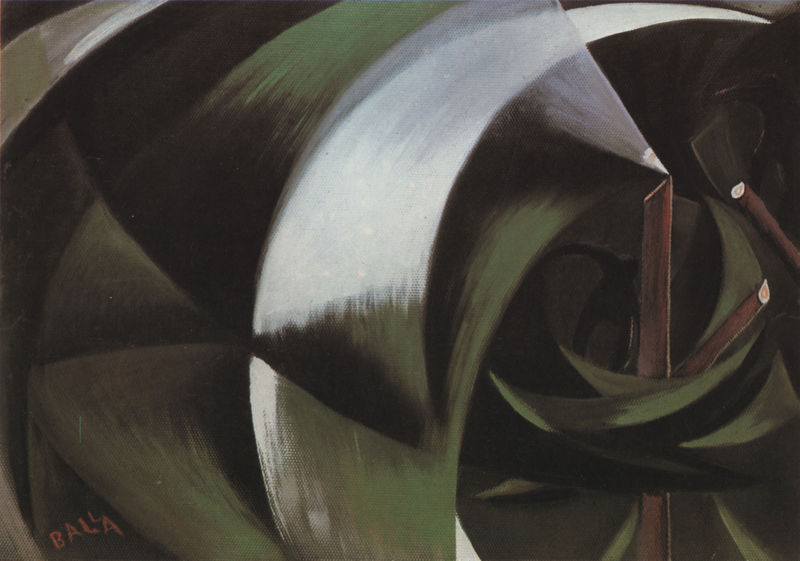
Titel: Taglio del bosco o alberi mutilati - bozzetto
Künstler: Giacomo Balla
Standort: Milano
Institution: (Privatsammlung)
Schlagwörter: baum, blau, blätter, dunkel, gemälde, mann, schatten, weiß, bäume, dreieck, grün, kubismus, landschaft, äste, bewegung, braun, geschwungen, grau, hell, hintergrund, holz, laterne, licht, raum, schwarz, vordergrund, rot, ball, expressionismus, bart, spitze, stein, signatur, ast, baumstamm, natur, schilf, spiegelung, stamm, wind, zweige, kirche, dunkelheit, spitzen, blatt, pflanze, gotik, kontrast, wald, boot, kreis, oval, rund, stock, ton, bewegt, schnell, schweif, schwung, welle, ansicht, bogen, fahnen, italien, stab, moderne, hart, abstrakt, farben, flächen, modern, farbe, formen, schattierung, monochrom, rind, linien, figuren, rad, tannen, querformat, wild, woge, wogen, olive, spitz, kraft, inschrift, glanz, glänzend, metall, palme, tiefe, lichteinfall, abstraktion, surrealismus, leuchten, lichtreflexe, reflexion, sog, bögen, kurven, futurismus, hell dunkel, maschine, mond, lichtstrahl, eckig, anschnitt, übergang, expressionistisch, futuristisch, kegel, leuchtturm, minimalistisch, zweig, kontur, wirbel, form, scheibe, sichel, revolution, strich, stöcke, dynamik, strahl, kreise, leinwand, übergänge, tanne, kunst, pinselstrich, senkrecht, halbkreis, ecken, krümmung, kontraste, kurve, diagonal, geometrisch, flöte, diffus, verschwommen, stäbe, kristall, glasfenster, rosette, dynamisch, strudel, picasso, geäst, laubwerk, treppenhaus, schwingen, urwald, grünlich, agave, spiegelungen, zentrum, naturalistisch, mittelpunkt, stange, farbfelder, reflex, zeit, holt, farbverlauf, schemen, tempo, stärke, kanten, rundung, spirale, knick, dumpf, geschwindigkeit, rundungen, schnelligkeit, krebs, tunnel, kubisch, mühlrad, olivgrün, tief, mechanik, fortschritt, facetten, gegenstandslos, rotation, franz marc, marc, scharf, blaue reiter, franz mark, dschungel, bruch, grüm, gebrochen, abstakt, prisma, prismen, rundlich, rotor, weißhöhung, schwingung, überschneidung, räumlichkeit, zerteilung, schmutzig, dreicek, monde, balla, braque, italiener, simultan, metallisch, kreisform, volumen, coco, räderwerk, fantastisch, einfall, kreiseln, farbstrudel, zentrisch, zukunft, mobilität, großflächig, scgwarz, propeller, dynamismus, turbine, bogenform, unerkenntlich, khaki, schwitters, überlagern, steinbild, giacomo, futurism, batons, cyklisch, deine mudder stinkt nach fisch, dellaunay, du bist dooof, dualität, farbübergang, formenkontrast, geomtrische formen, giaccomo, grün-braun, hell-dunkelkontraste, holzfeller, jacky, kandiski, kleinblättrig, leider geschrottete bilder, licht dunkel, mondförmig, propellar, rundeform, sichelartig, simultanität, sujet nur landschaft, synchronisation, verwirbelt, ästre